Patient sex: M
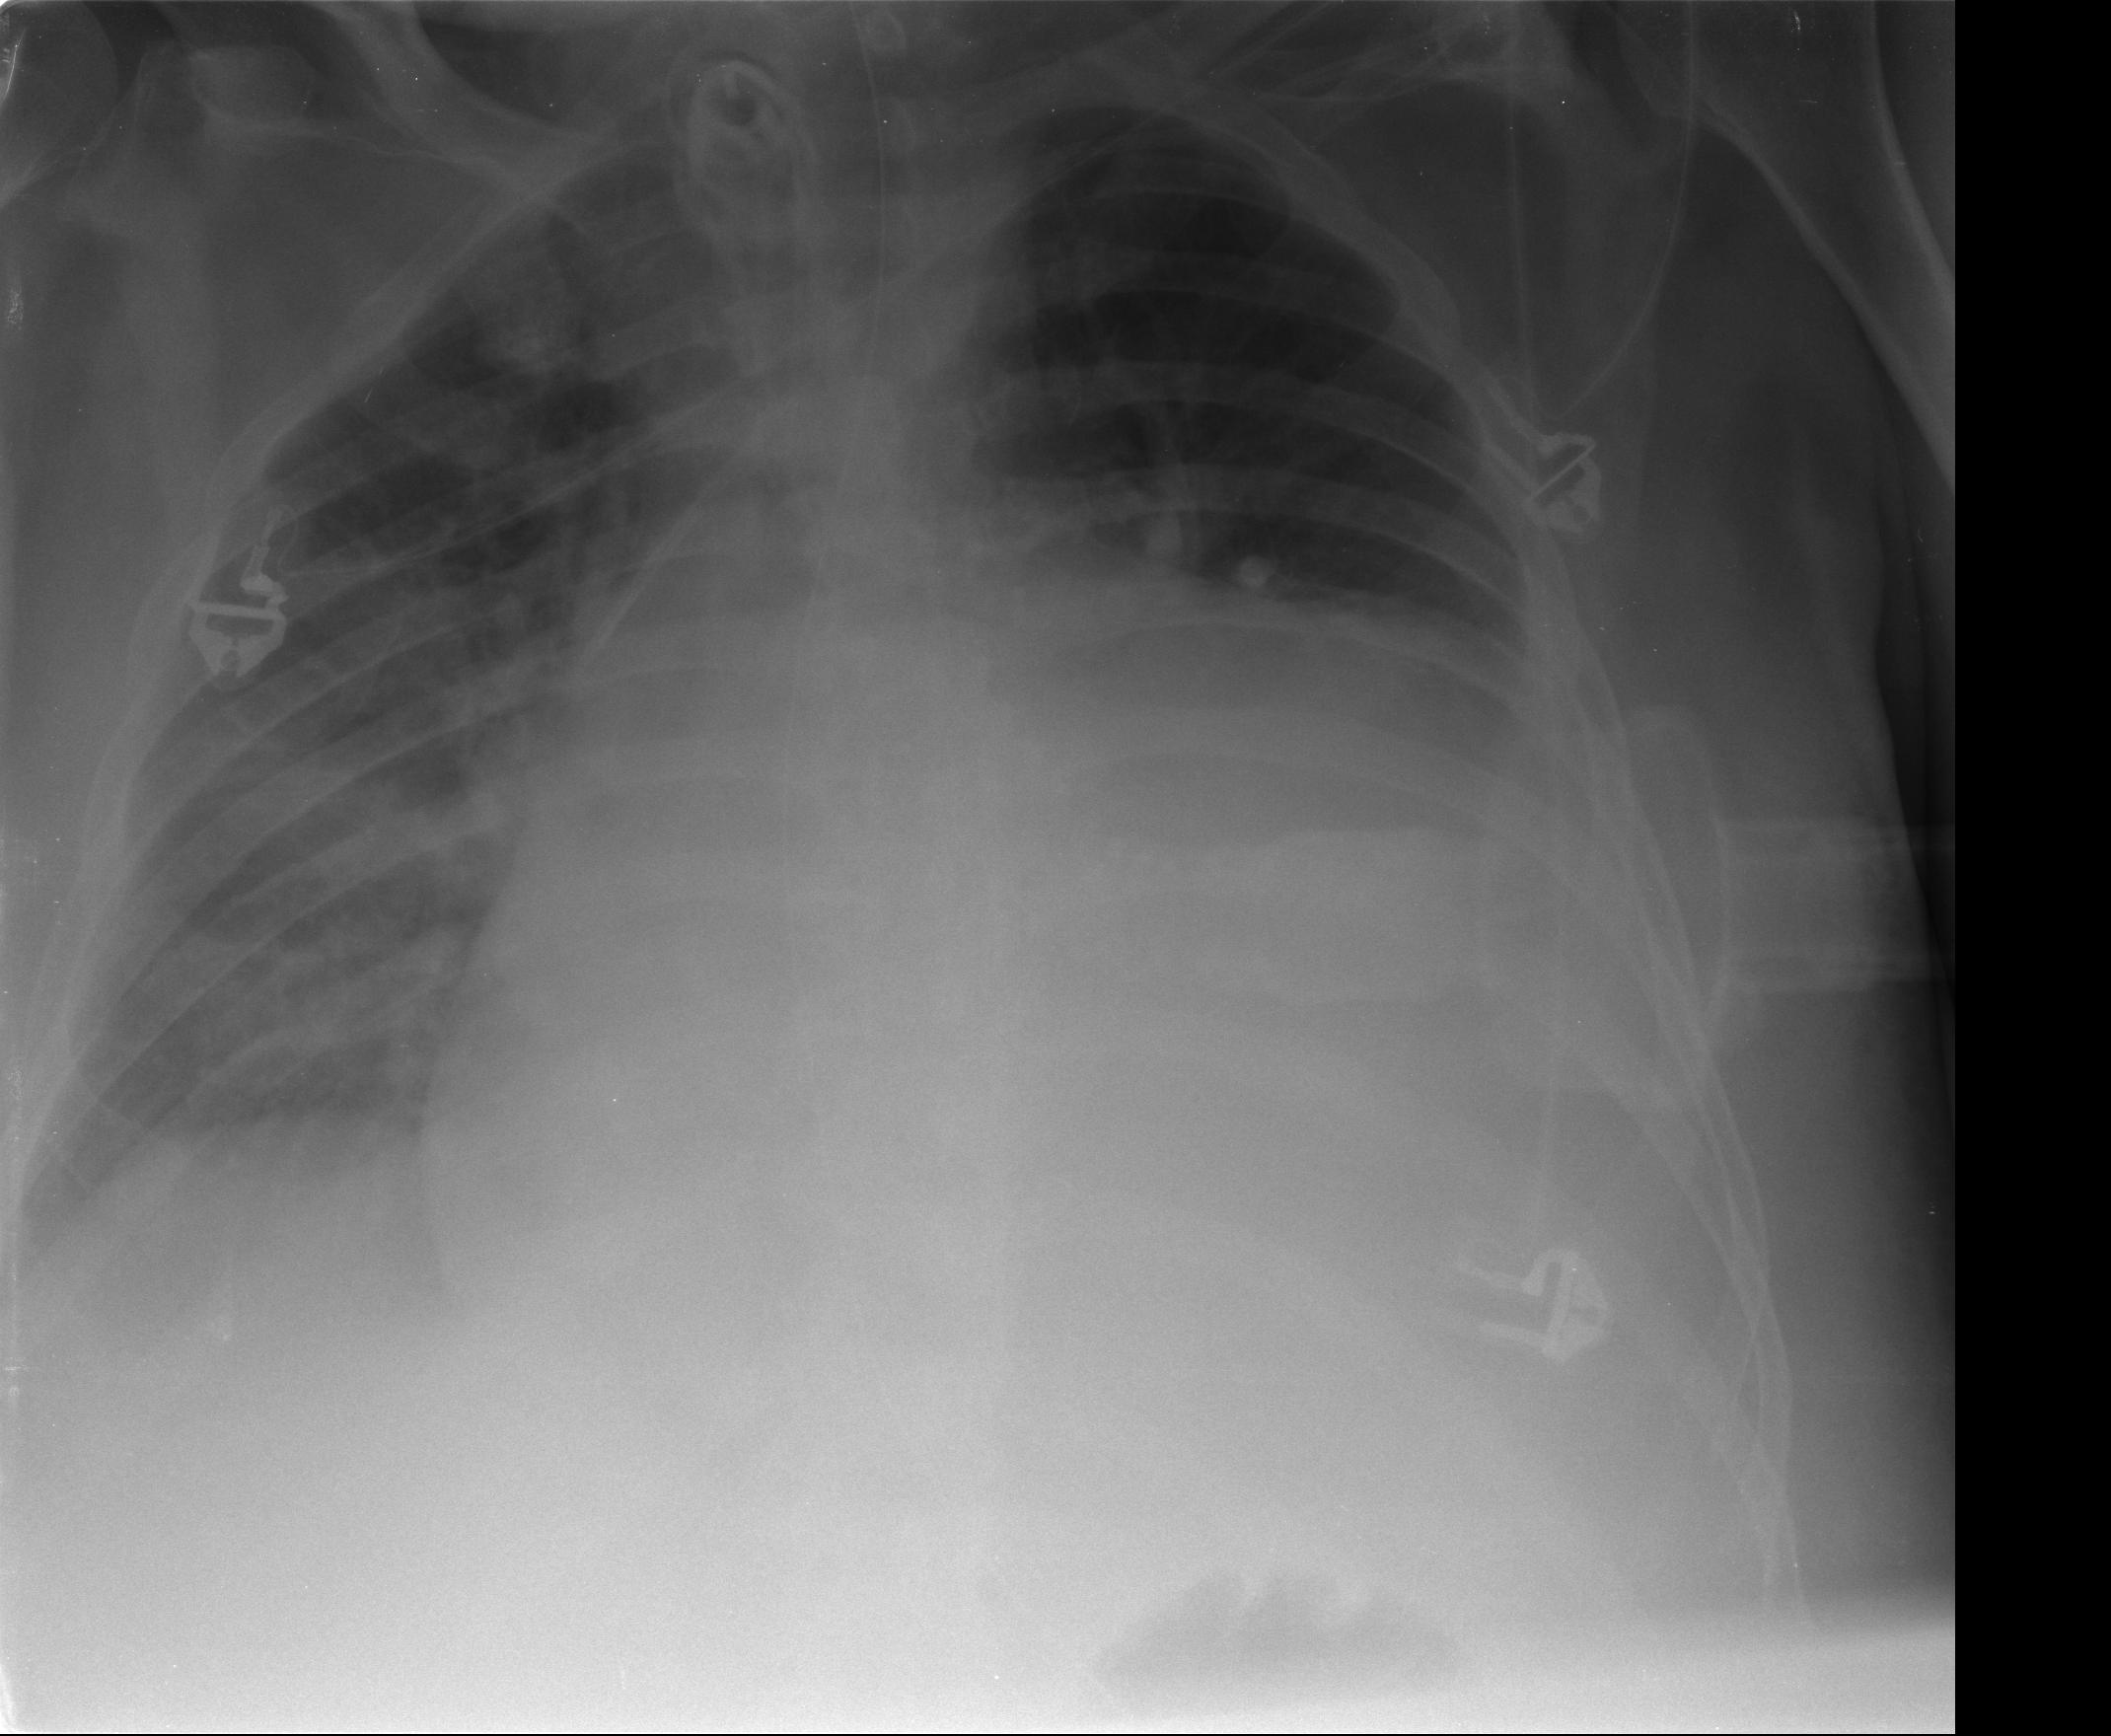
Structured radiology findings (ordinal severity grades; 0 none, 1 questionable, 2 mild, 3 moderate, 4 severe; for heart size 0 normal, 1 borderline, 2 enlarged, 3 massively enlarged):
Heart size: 3
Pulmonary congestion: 3
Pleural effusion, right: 2
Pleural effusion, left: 3
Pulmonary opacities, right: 2
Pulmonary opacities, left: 0
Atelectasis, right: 3
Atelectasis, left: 2